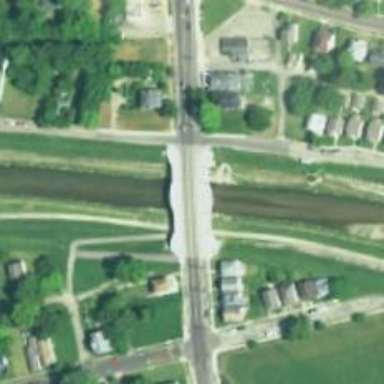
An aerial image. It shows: Tertiary road passing over bridge.